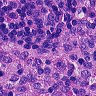
Metastatic tissue present: no